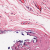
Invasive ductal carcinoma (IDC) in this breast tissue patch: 0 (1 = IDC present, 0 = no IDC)